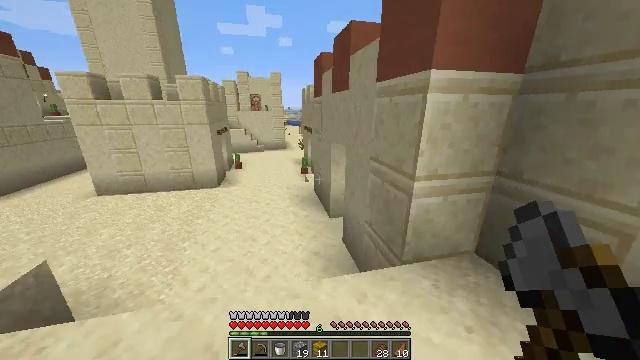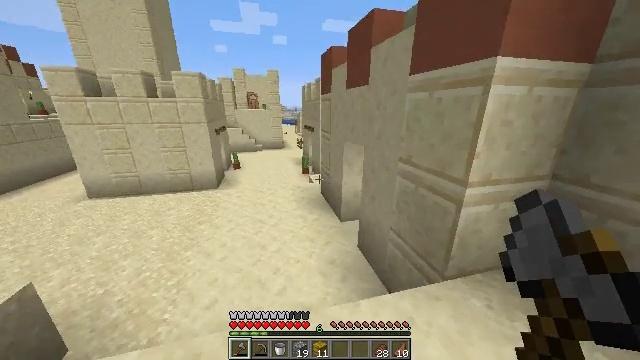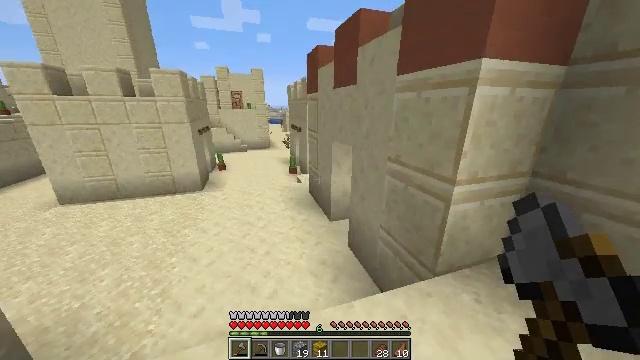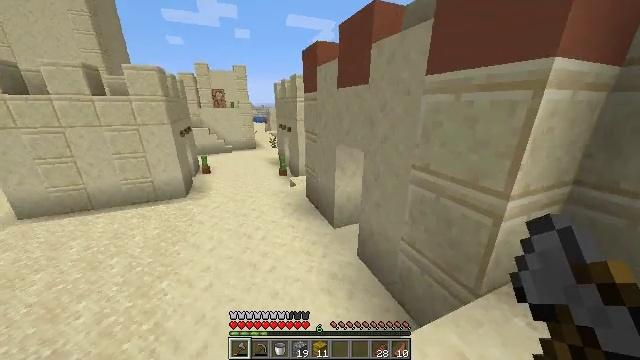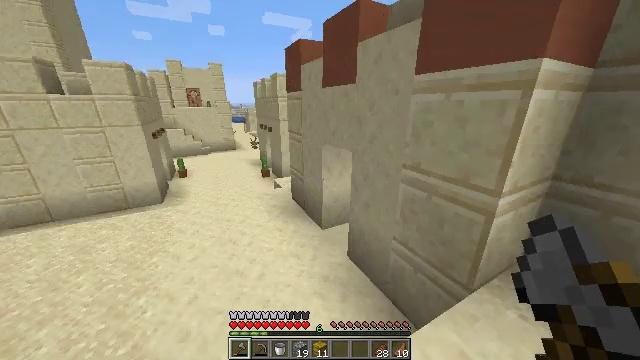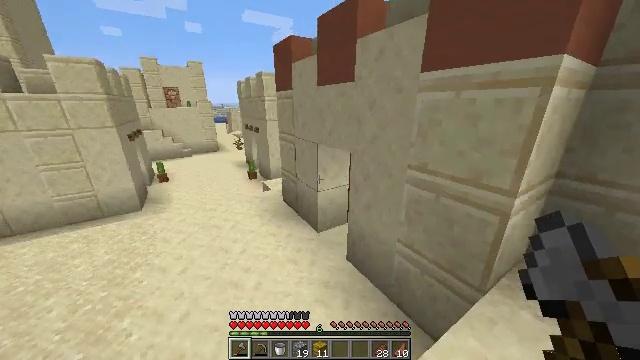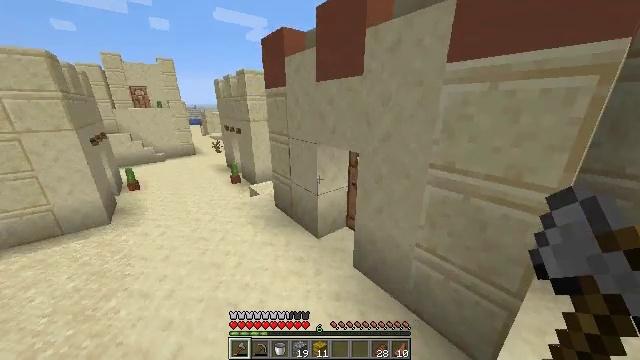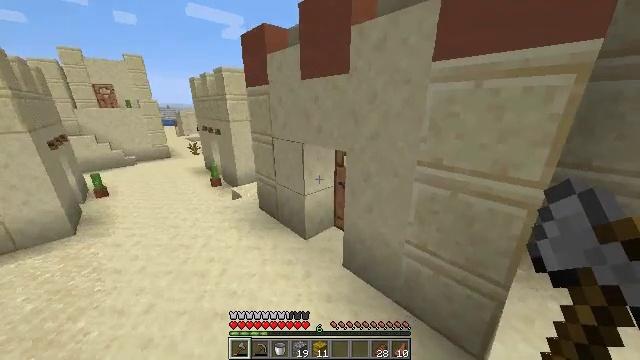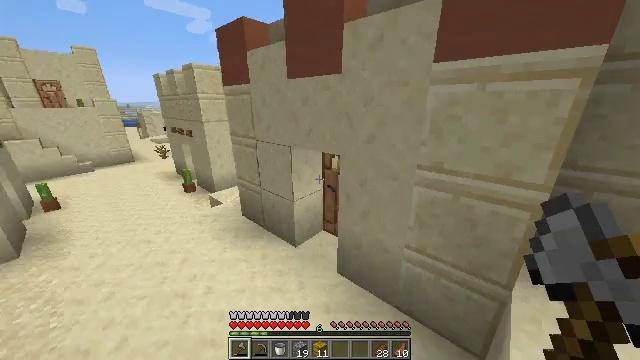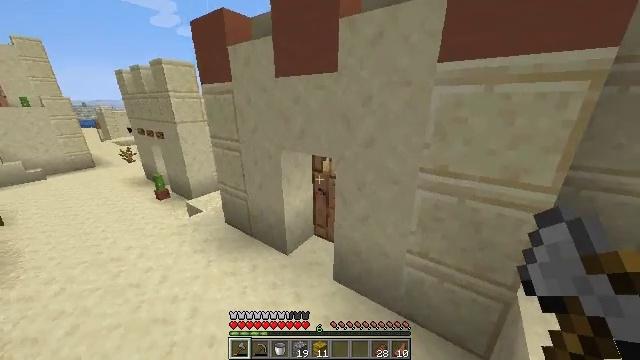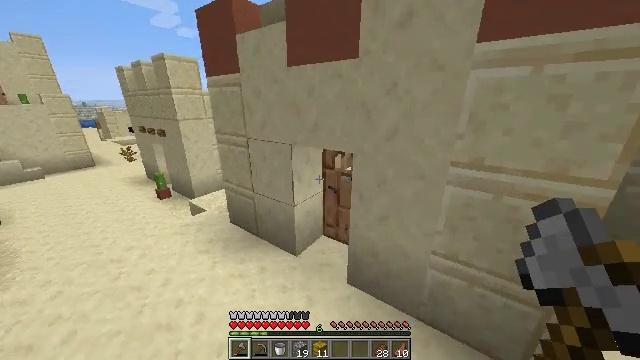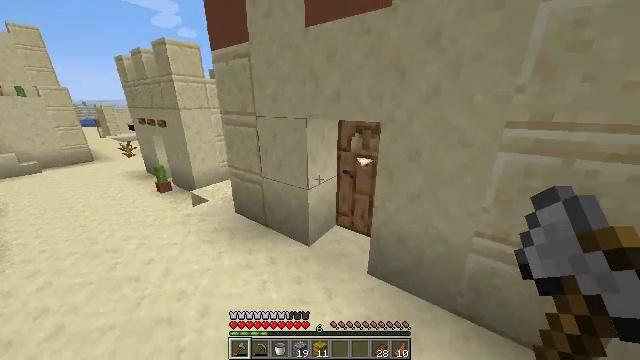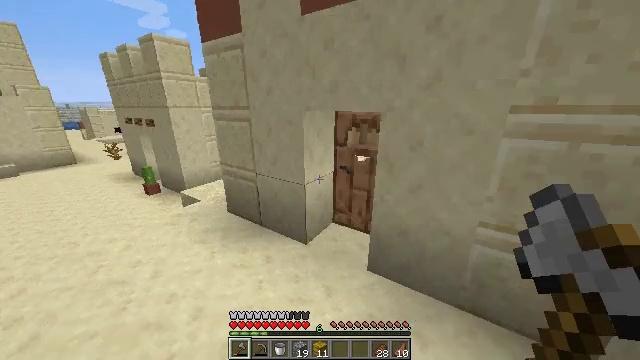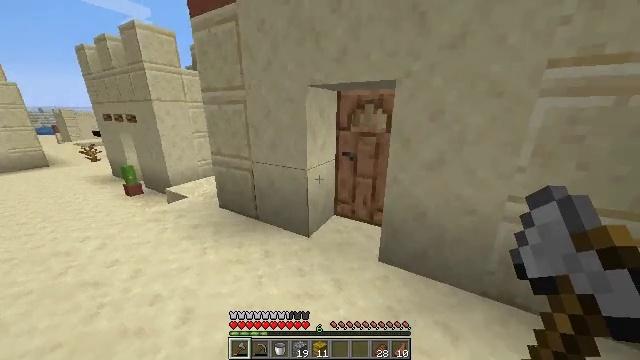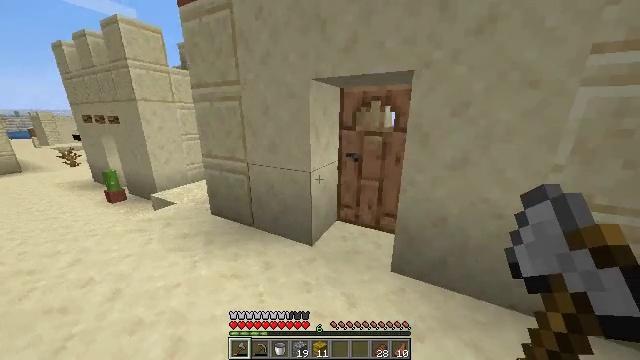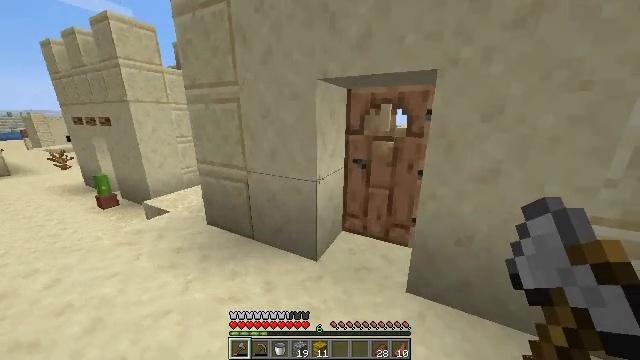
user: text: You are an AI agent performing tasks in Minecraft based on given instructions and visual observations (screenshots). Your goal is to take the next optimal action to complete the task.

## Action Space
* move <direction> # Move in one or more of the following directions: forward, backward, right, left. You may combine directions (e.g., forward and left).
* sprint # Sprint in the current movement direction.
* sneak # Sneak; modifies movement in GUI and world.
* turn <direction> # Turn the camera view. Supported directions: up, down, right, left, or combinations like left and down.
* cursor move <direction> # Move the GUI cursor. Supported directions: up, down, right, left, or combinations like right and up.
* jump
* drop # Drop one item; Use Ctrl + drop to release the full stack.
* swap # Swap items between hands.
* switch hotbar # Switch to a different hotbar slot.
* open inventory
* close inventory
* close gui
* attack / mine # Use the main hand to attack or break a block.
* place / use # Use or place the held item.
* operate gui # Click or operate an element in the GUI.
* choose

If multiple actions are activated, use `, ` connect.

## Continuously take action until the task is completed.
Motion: motion action
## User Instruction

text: Attack the terracotta block to obtain it.
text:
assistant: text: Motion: move forward and move left, turn right
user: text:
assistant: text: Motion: move forward and move left, turn right
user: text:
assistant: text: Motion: move forward and move left, turn right
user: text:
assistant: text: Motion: move forward and move left, turn right
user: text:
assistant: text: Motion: move forward and move left, turn right
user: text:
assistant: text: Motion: move forward and move left, turn right
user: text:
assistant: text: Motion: move forward and move left, turn right
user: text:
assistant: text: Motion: move forward and move left, turn right
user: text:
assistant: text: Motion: move forward and move left, turn right
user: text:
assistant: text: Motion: move forward and move left
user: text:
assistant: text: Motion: move forward and move left
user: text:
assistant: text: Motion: move forward and move left, turn right
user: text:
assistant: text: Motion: move forward and move left, turn right and up
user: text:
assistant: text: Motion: move forward, turn right and up
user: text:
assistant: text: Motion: move forward
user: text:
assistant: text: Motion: move forward, turn right and up
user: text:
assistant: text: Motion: move forward, turn right and up
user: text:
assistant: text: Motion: move forward, turn right
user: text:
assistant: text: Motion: move forward
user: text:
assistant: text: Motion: move forward, turn right and up
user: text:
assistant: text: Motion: move forward, turn right and up
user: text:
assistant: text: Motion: move forward, turn right
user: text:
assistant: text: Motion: move forward and move right, use / place
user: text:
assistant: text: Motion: move forward and move right, use / place
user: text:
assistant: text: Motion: move forward and move right, use / place
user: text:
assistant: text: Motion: move forward and move right
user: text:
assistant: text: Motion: move forward and move right
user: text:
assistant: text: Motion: move forward and move left, turn left and down
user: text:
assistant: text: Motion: move forward and move left, turn left and down
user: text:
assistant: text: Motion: move forward and move left, turn down